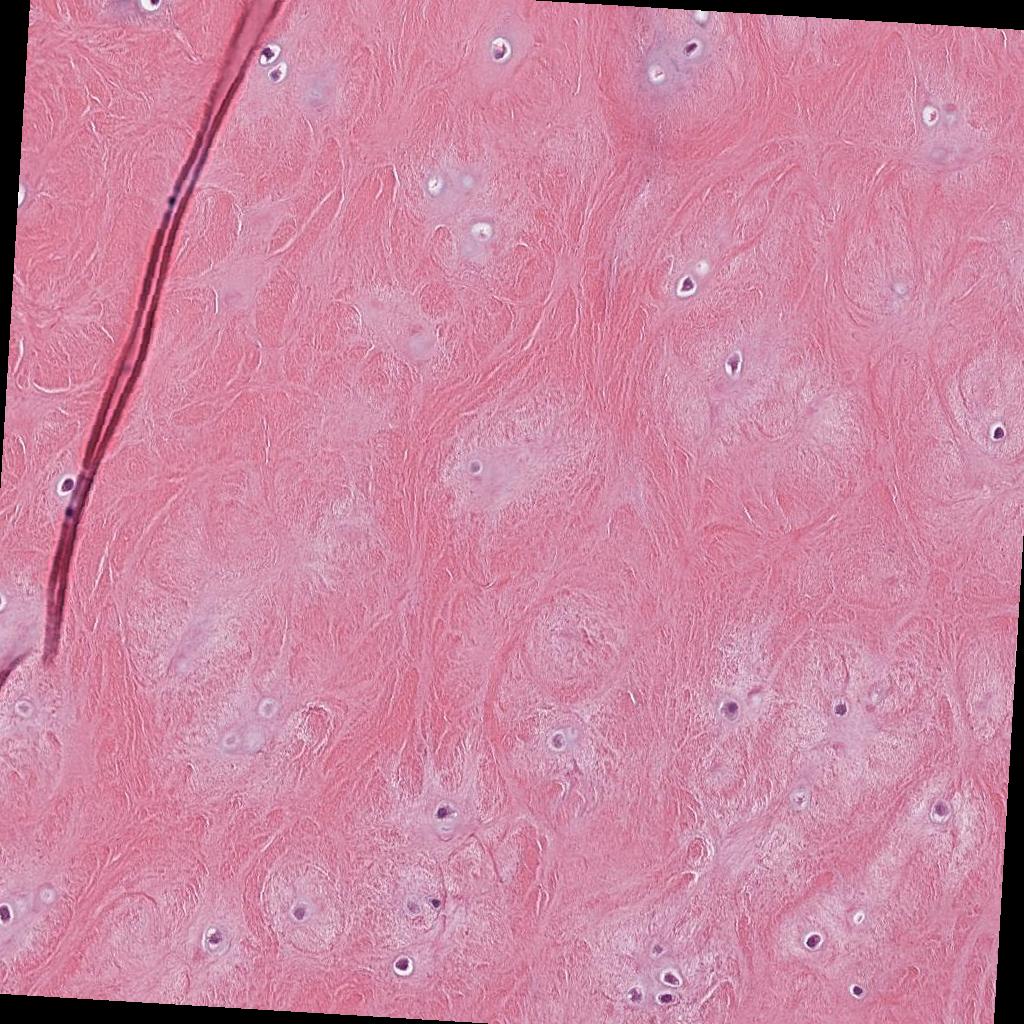
Label: Non-Tumor